Question: I'm having a problem when I try to save the form's information into the database. My form doesn't seem to be valid, even after manually setting the Theater's id for every theater in the chosen Network.
Here's the related part of my module's :
Here's
'''
public function executeCreate(sfWebRequest $request) {
$this->form = $this->configuration->getForm();
$this->showing = $this->form->getObject();
$this->processCreateForm($request, $this->form);
$this->setTemplate('new');
}
'''
and now
'''
protected function processCreateForm(sfWebRequest $request, sfForm $form) {
$form->bind($request->getParameter($form->getName()), $request->getFiles($form->getName()));
$form_name = $form->getName();
$parameters = $request->getParameter($form_name);
$network_id = $parameters['network_id'];
$theaters_list = Doctrine_Query::create()
[...]
->execute();
foreach ($theaters_list as $theater) {
$form->getObject()->setTheaterId($theater->theater_id);
$form->bind($request->getParameter($form->getName()), $request->getFiles($form->getName()));
if ($form->isValid()) {
$showing = $form->save();
} else {
foreach ($form->getErrorSchema()->getErrors() as $key => $error) {
echo '<p>' . $key . ': ' . $error . '</p>';
}
}
}
$this->getUser()->setFlash('update_success', true);
$this->setTemplate('new');
}
'''
Here's the output :

Thank you for your help
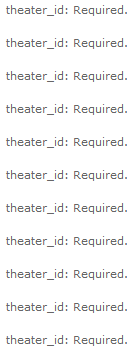
Answer: There are two strange things going on here which I think break your code.
1. You run the bind() method twice which might be resetting your values on the object.
2. I don't think that the getObject() method returns the object by reference.
So when you run:
'''
$form->getObject()->setX($val);
$form->save();
'''
then you update the field of the object returned by the form, but then save the original object which is still bound to the form.
Try doing something like this:
'''
$myObject = $form->updateObject()->getObject();
$myObject->setX($value);
$myObject->save();
'''
The 'updateObject()' is important if you use the form to edit an existing object, not to create a new one. Without this you will get the old values of the object.
If you want to run it in a loop you can loop only the setting and saving part. So you would have something like this in your 'processCreateForm':
'''
protected function processCreateForm(sfWebRequest $request, sfForm $form)
{
$form->bind($request->getParameter($form->getName()), $request->getFiles($form->getName()));
if ($form->isValid()) { //You can check the validity of your form at this point.
//Create $theatersList
...
$myObject = $form->updateObject();
foreach ($theatersList as $theater) {
$myObject->setTheaterId($theater->theater_id);
$showing = $myObject->save();
//Do something with $showing
}
} else {
//Print the errors.
}
}
'''
Using this code you can unset the widget for 'theatre_id' in your form as it should not be set by the user and does not have to be part of the form validation.
Some changes to the code:
'''
protected function processCreateForm(sfWebRequest $request, sfForm $form)
{
$form->bind($request->getParameter($form->getName()), $request->getFiles($form->getName()));
if ($form->isValid()) { //You can check the validity of your form at this point.
//Create $theatersList
...
$myObject = $form->updateObject();
$myObjectVars = $myObject->toArray();
foreach ($theatersList as $theater) {
$myNewObject = new SomeClass();
$myNewObject->fromArray($myObjectVars);
$myNewObject->setTheaterId($theater->theater_id);
$showing = $myNewObject->save();
//Do something with $showing
$myNewObject->free();
unset($myNewObject);
}
} else {
//Print the errors.
}
}
'''